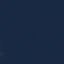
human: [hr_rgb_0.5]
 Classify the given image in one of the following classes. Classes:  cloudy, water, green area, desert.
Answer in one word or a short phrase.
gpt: water